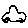
Label: car